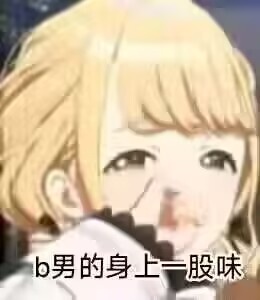
Label: anime